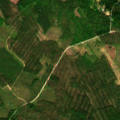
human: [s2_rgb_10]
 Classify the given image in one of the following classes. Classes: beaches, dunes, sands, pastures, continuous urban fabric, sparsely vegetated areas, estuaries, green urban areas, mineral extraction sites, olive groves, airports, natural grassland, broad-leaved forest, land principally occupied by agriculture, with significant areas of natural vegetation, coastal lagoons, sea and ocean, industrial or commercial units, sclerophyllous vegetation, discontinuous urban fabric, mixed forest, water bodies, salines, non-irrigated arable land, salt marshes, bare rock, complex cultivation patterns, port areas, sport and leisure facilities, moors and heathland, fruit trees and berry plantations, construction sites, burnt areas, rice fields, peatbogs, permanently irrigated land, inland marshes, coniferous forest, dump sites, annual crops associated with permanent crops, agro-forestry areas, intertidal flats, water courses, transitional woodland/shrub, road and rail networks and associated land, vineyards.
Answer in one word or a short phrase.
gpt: coniferous forest, mixed forest, transitional woodland/shrub